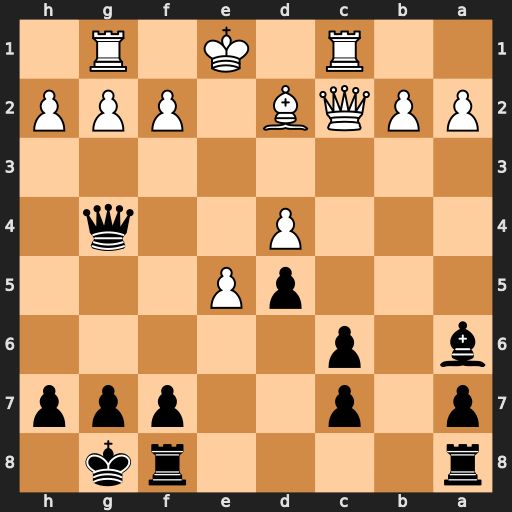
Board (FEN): r4rk1/p1p2ppp/b1p5/3pP3/3P2q1/8/PPQB1PPP/2R1K1R1
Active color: b
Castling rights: -
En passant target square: -
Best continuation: Qe2#